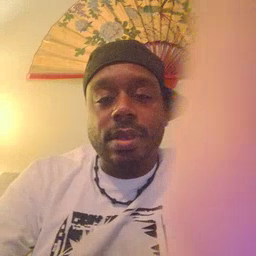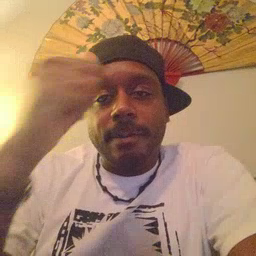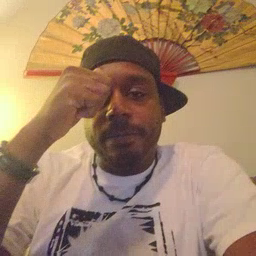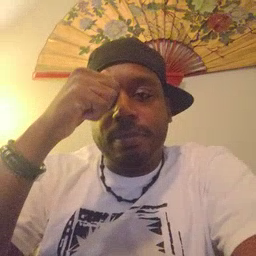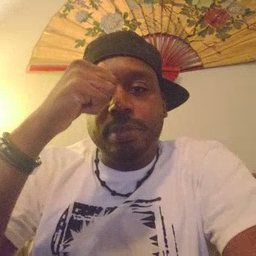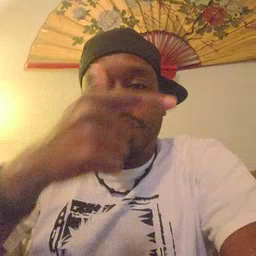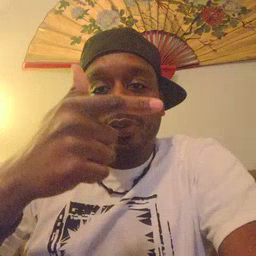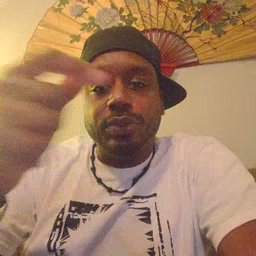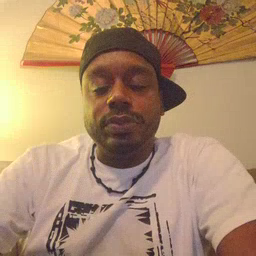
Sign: brother